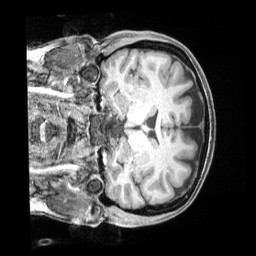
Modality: T1w
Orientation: coronal
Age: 38
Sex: female
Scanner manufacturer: siemens
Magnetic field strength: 3 T
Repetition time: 2 s
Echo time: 0.00211 s